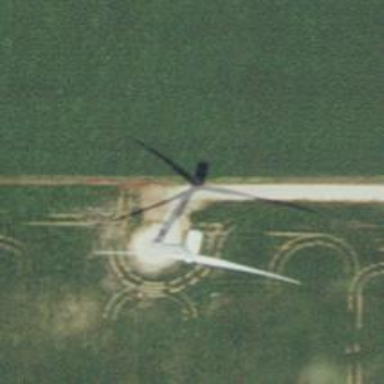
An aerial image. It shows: Wind generator using wind turbines of horizontal axis.